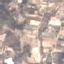
Land use / land cover: PermanentCrop